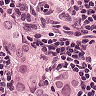
Metastatic tissue present: yes